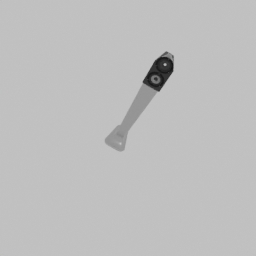
Label: electronics